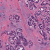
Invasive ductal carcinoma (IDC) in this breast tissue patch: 1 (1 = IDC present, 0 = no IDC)